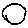
Label: circle